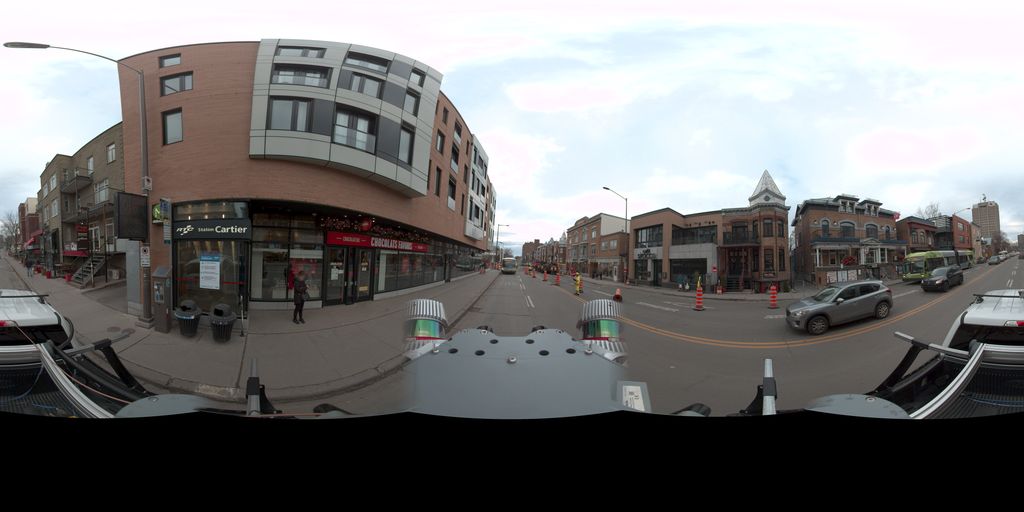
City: quebec_city